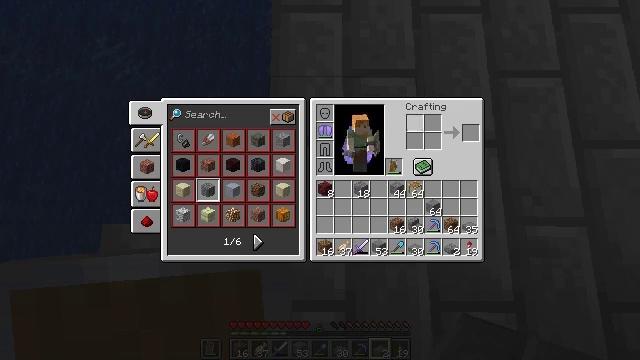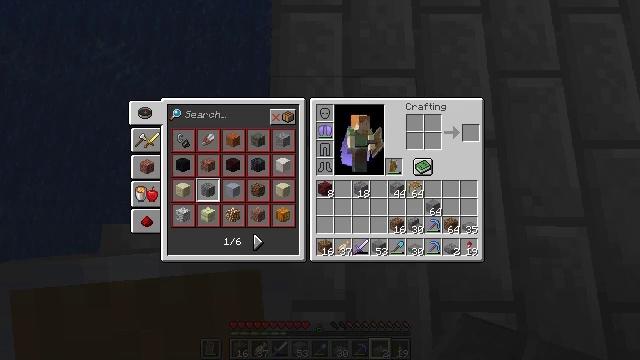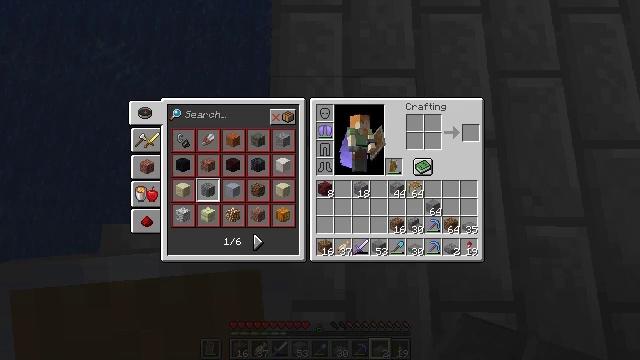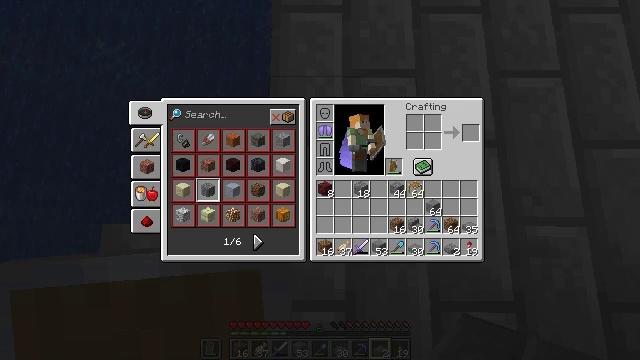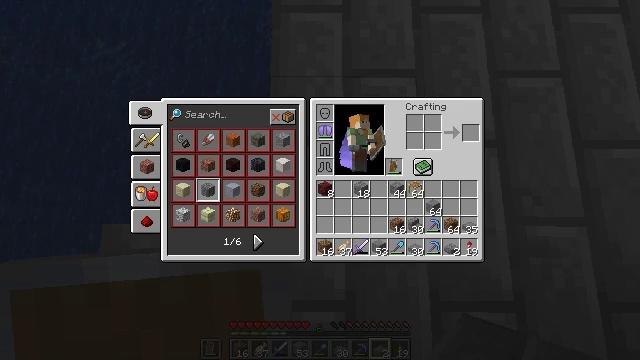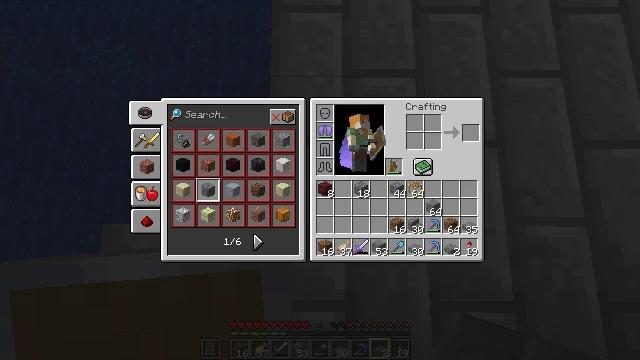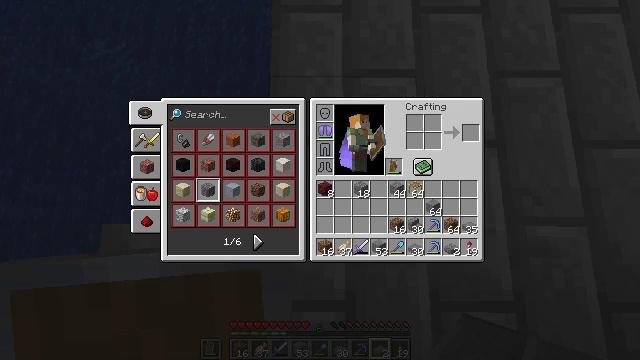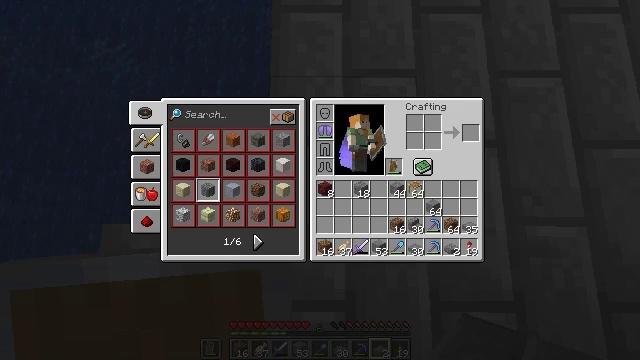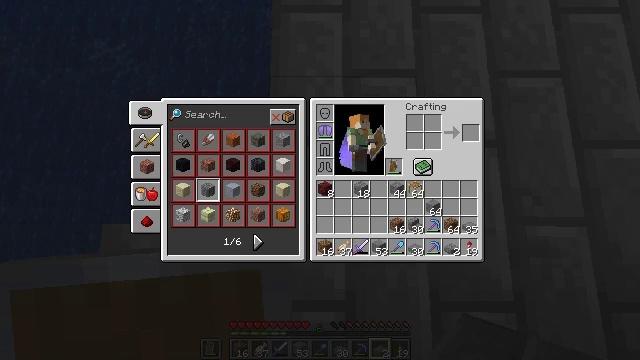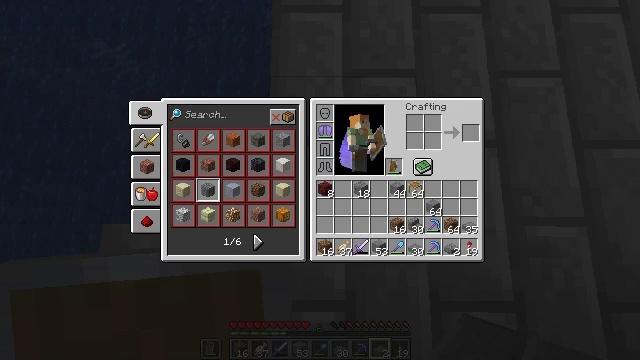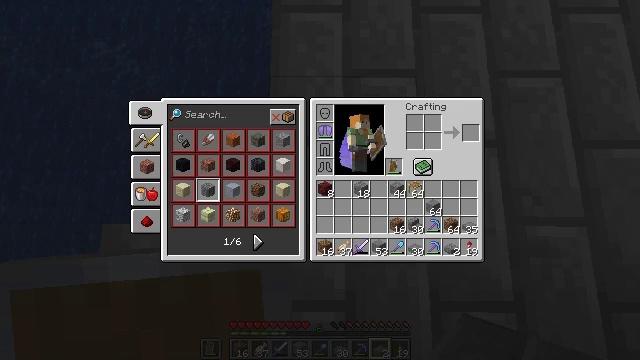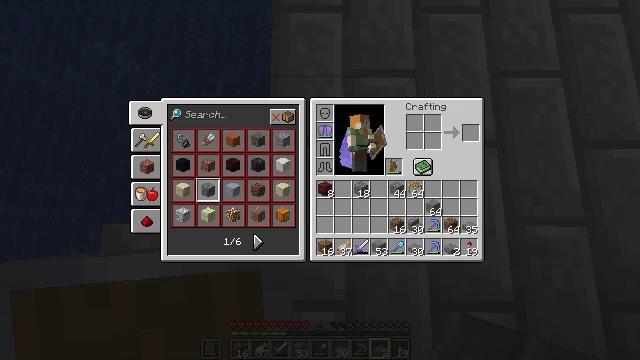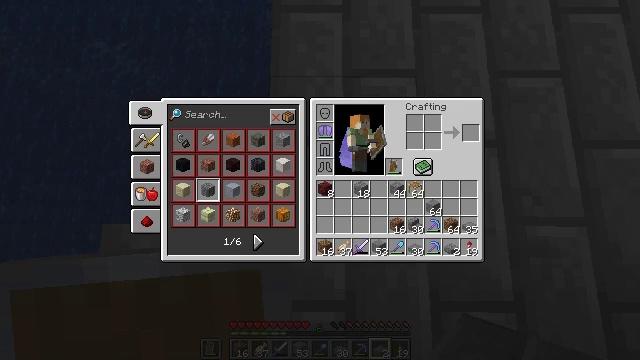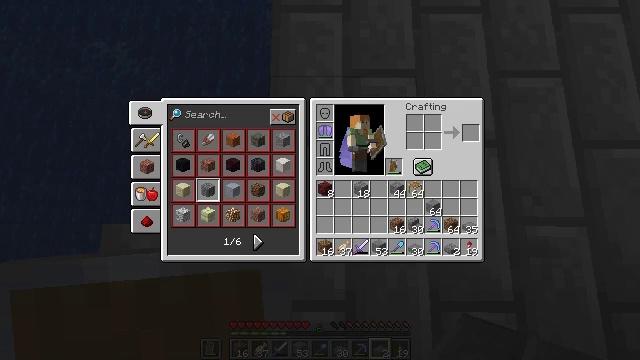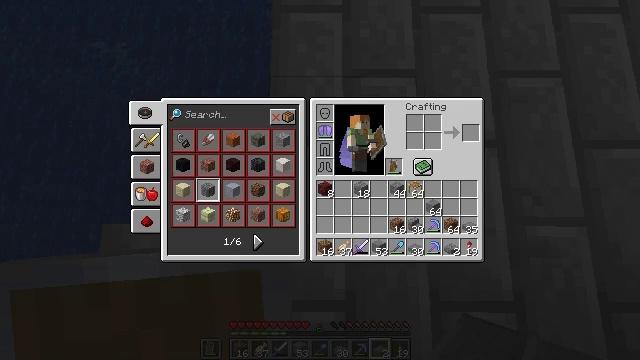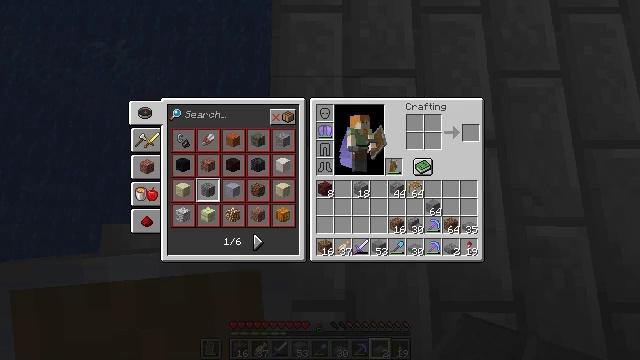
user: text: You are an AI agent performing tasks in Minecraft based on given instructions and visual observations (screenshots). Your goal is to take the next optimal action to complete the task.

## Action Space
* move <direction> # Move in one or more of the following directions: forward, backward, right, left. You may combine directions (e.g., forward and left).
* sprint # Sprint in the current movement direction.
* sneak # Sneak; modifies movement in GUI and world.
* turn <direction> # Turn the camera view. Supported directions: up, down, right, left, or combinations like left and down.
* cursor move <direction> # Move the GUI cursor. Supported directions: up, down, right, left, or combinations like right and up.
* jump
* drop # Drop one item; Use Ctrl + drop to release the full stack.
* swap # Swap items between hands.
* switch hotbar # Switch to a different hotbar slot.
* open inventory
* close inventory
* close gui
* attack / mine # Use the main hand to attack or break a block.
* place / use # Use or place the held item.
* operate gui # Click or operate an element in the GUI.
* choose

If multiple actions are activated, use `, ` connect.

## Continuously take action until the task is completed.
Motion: motion action
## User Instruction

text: Craft stone brick slabs.
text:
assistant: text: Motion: cursor move right and up
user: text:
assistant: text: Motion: cursor move right
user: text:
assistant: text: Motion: no_op
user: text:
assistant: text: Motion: no_op
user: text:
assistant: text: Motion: no_op
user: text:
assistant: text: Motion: no_op
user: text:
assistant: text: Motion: no_op
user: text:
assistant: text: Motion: no_op
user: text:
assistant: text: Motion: no_op
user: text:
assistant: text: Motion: no_op
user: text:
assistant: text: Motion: no_op
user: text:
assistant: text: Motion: no_op
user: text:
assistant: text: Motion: no_op
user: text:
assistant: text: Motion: no_op
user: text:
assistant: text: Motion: no_op
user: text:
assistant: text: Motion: no_op
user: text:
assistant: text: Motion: no_op
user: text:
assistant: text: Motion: no_op
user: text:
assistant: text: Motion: no_op
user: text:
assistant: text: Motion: no_op
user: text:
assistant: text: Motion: no_op
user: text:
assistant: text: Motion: no_op
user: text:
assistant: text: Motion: no_op
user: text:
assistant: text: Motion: no_op
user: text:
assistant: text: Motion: no_op
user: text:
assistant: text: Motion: no_op
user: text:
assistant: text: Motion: close inventory
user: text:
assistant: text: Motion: close inventory
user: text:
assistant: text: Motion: close inventory
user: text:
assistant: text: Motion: turn left and up